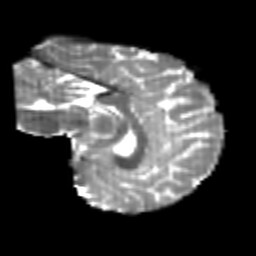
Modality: T2w
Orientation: sagittal
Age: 25
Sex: female
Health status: healthy
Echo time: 0.074 s